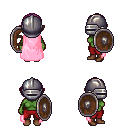
a pixel art fantasy rpg character, female body template, orc, green skin, pink cape, red pants, pink bangs hairstyle, metal helm, brown shoes, shield, four views (front, back, left, right), 2x2 character sprite sheet, small pixel art, hard edges, no anti-aliasing